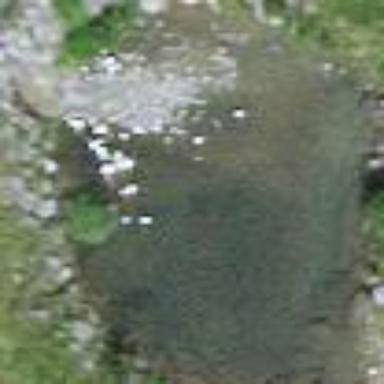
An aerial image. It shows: Serene pond surrounded by nature.